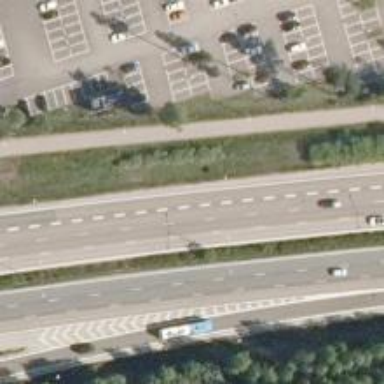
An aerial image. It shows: Motorway junction.